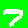
Digit: 7